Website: ulta-beauty
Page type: billing-address
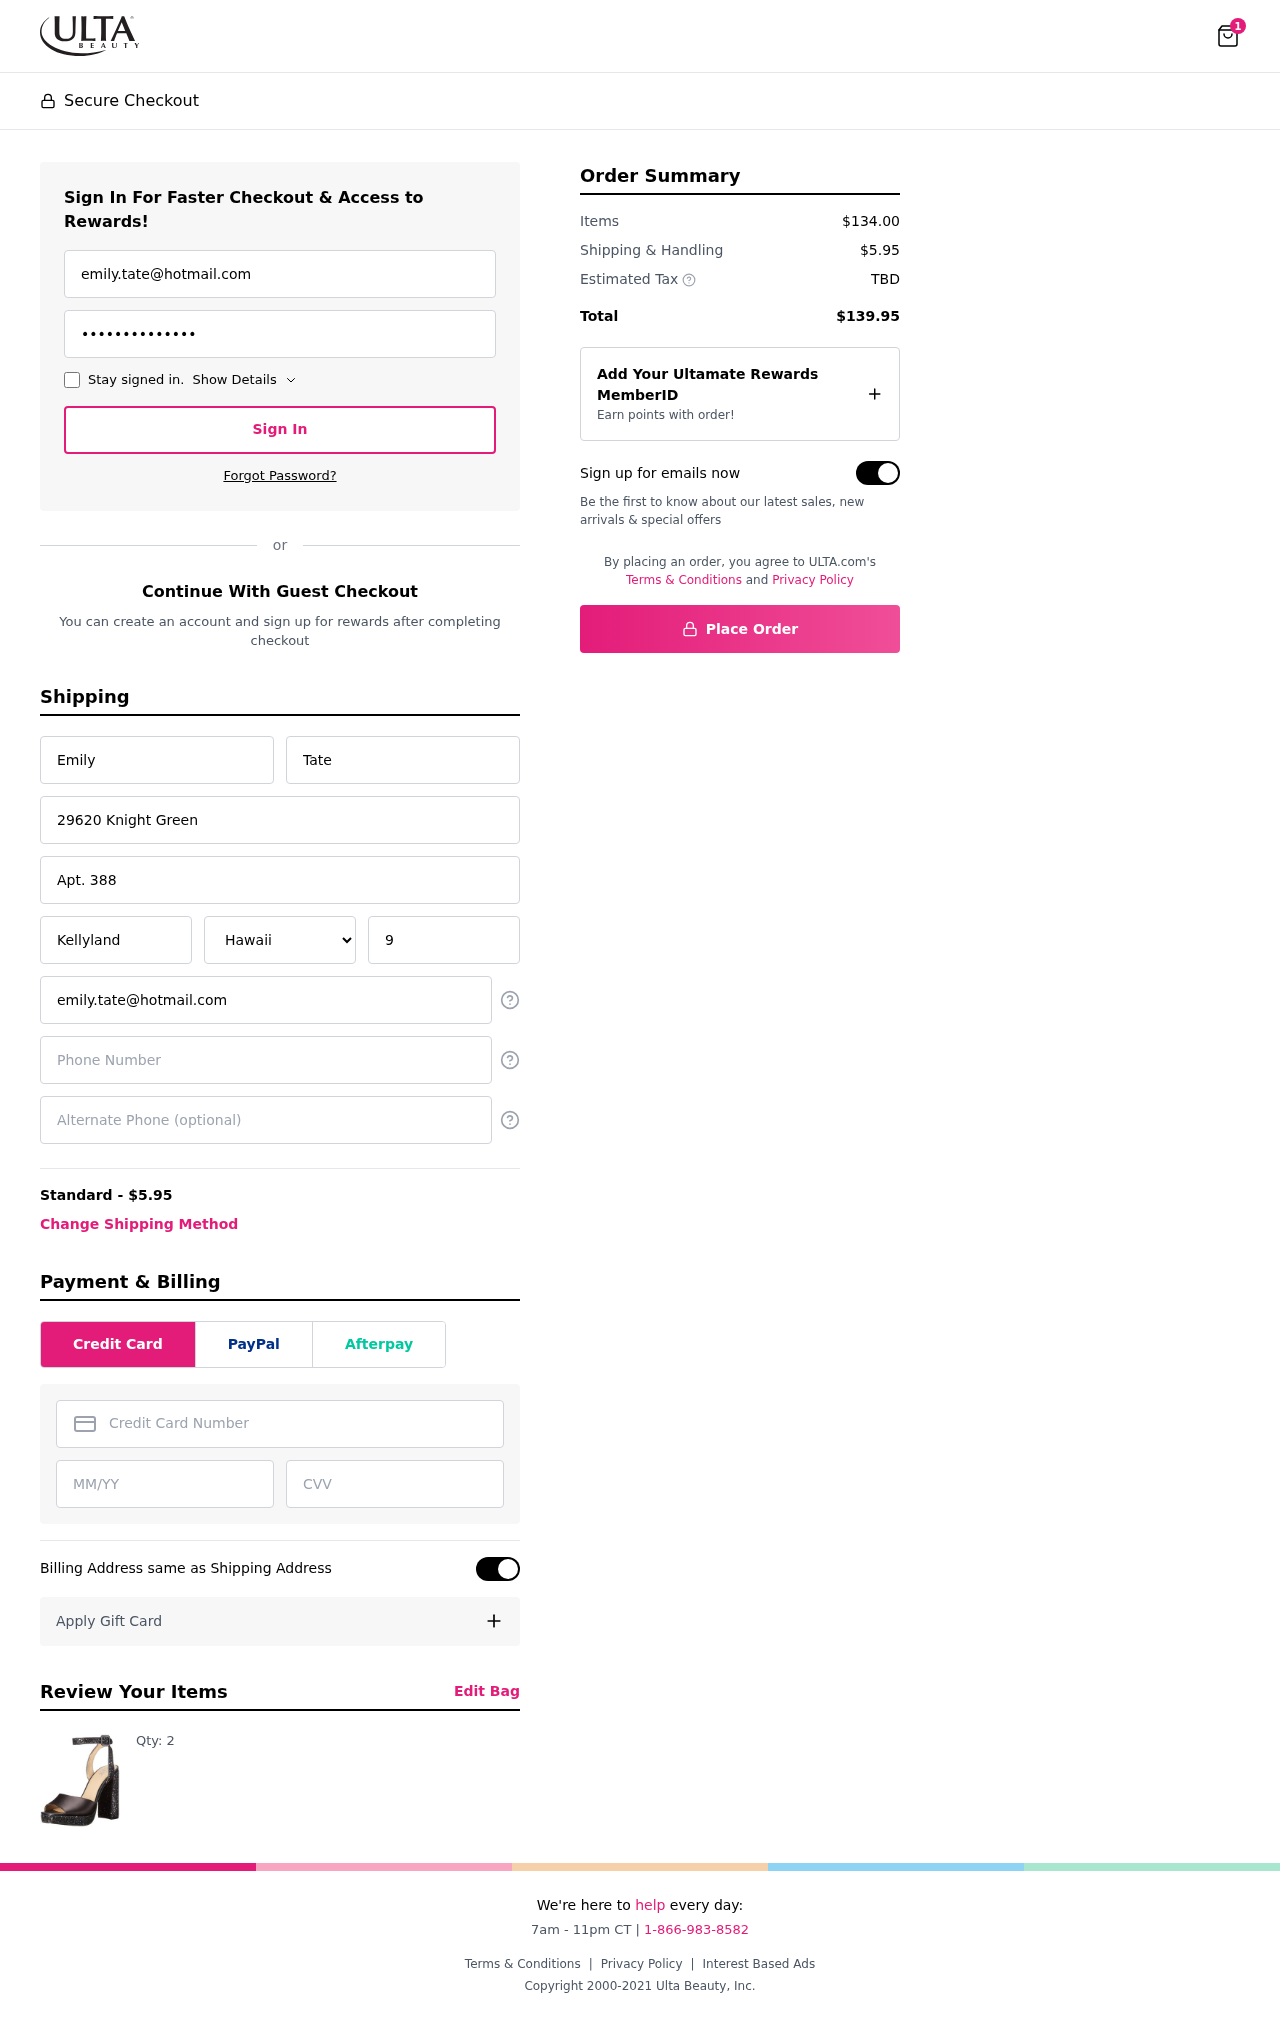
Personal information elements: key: PII_STATE
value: Hawaii
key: PII_EMAIL
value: emily.tate@hotmail.com
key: PII_FIRSTNAME
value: Emily
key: PII_LASTNAME
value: Tate
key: PII_STREET
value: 29620 Knight Green
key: PII_STREET2
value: Apt. 388
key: PII_CITY
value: Kellyland
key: PII_POSTCODE
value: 98273
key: PII_PHONE
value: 2894768005
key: PII_ALT_PHONE
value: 5106250943
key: PII_CARD_NUMBER
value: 3415 8662 0964 060
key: PII_CARD_EXPIRY
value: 06/30
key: PII_CARD_CVV
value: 8459
Product elements: key: PRODUCT1_QUANTITY
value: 2
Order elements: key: ORDER_NUM_ITEMS
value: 1
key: ORDER_SHIPPING_COST
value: $5.95
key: ORDER_SUBTOTAL
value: $134.00
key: ORDER_TOTAL
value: $139.95